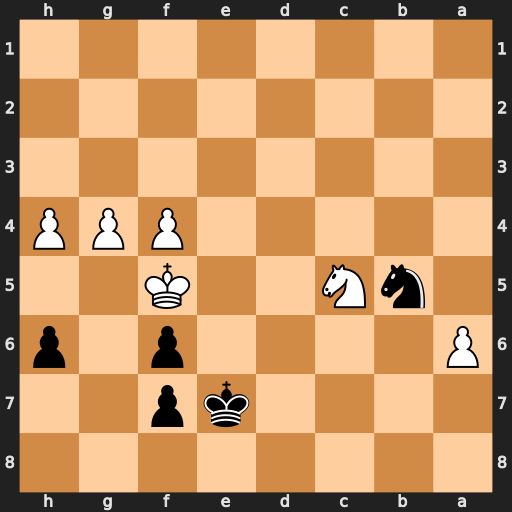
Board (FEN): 8/4kp2/P4p1p/1nN2K2/5PPP/8/8/8
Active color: b
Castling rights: -
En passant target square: -
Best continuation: Nd6#